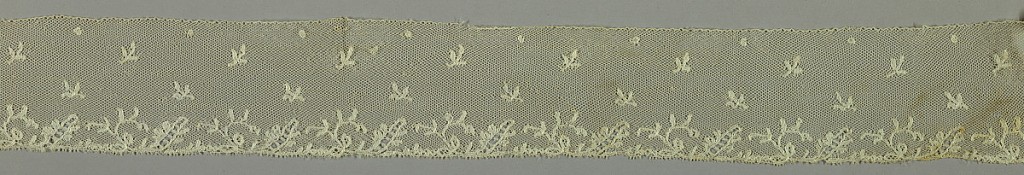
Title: Border
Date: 19th century
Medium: Technique: bobbin lace
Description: Bobbin lace borders, floral scroll; 19th century Maline